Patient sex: F
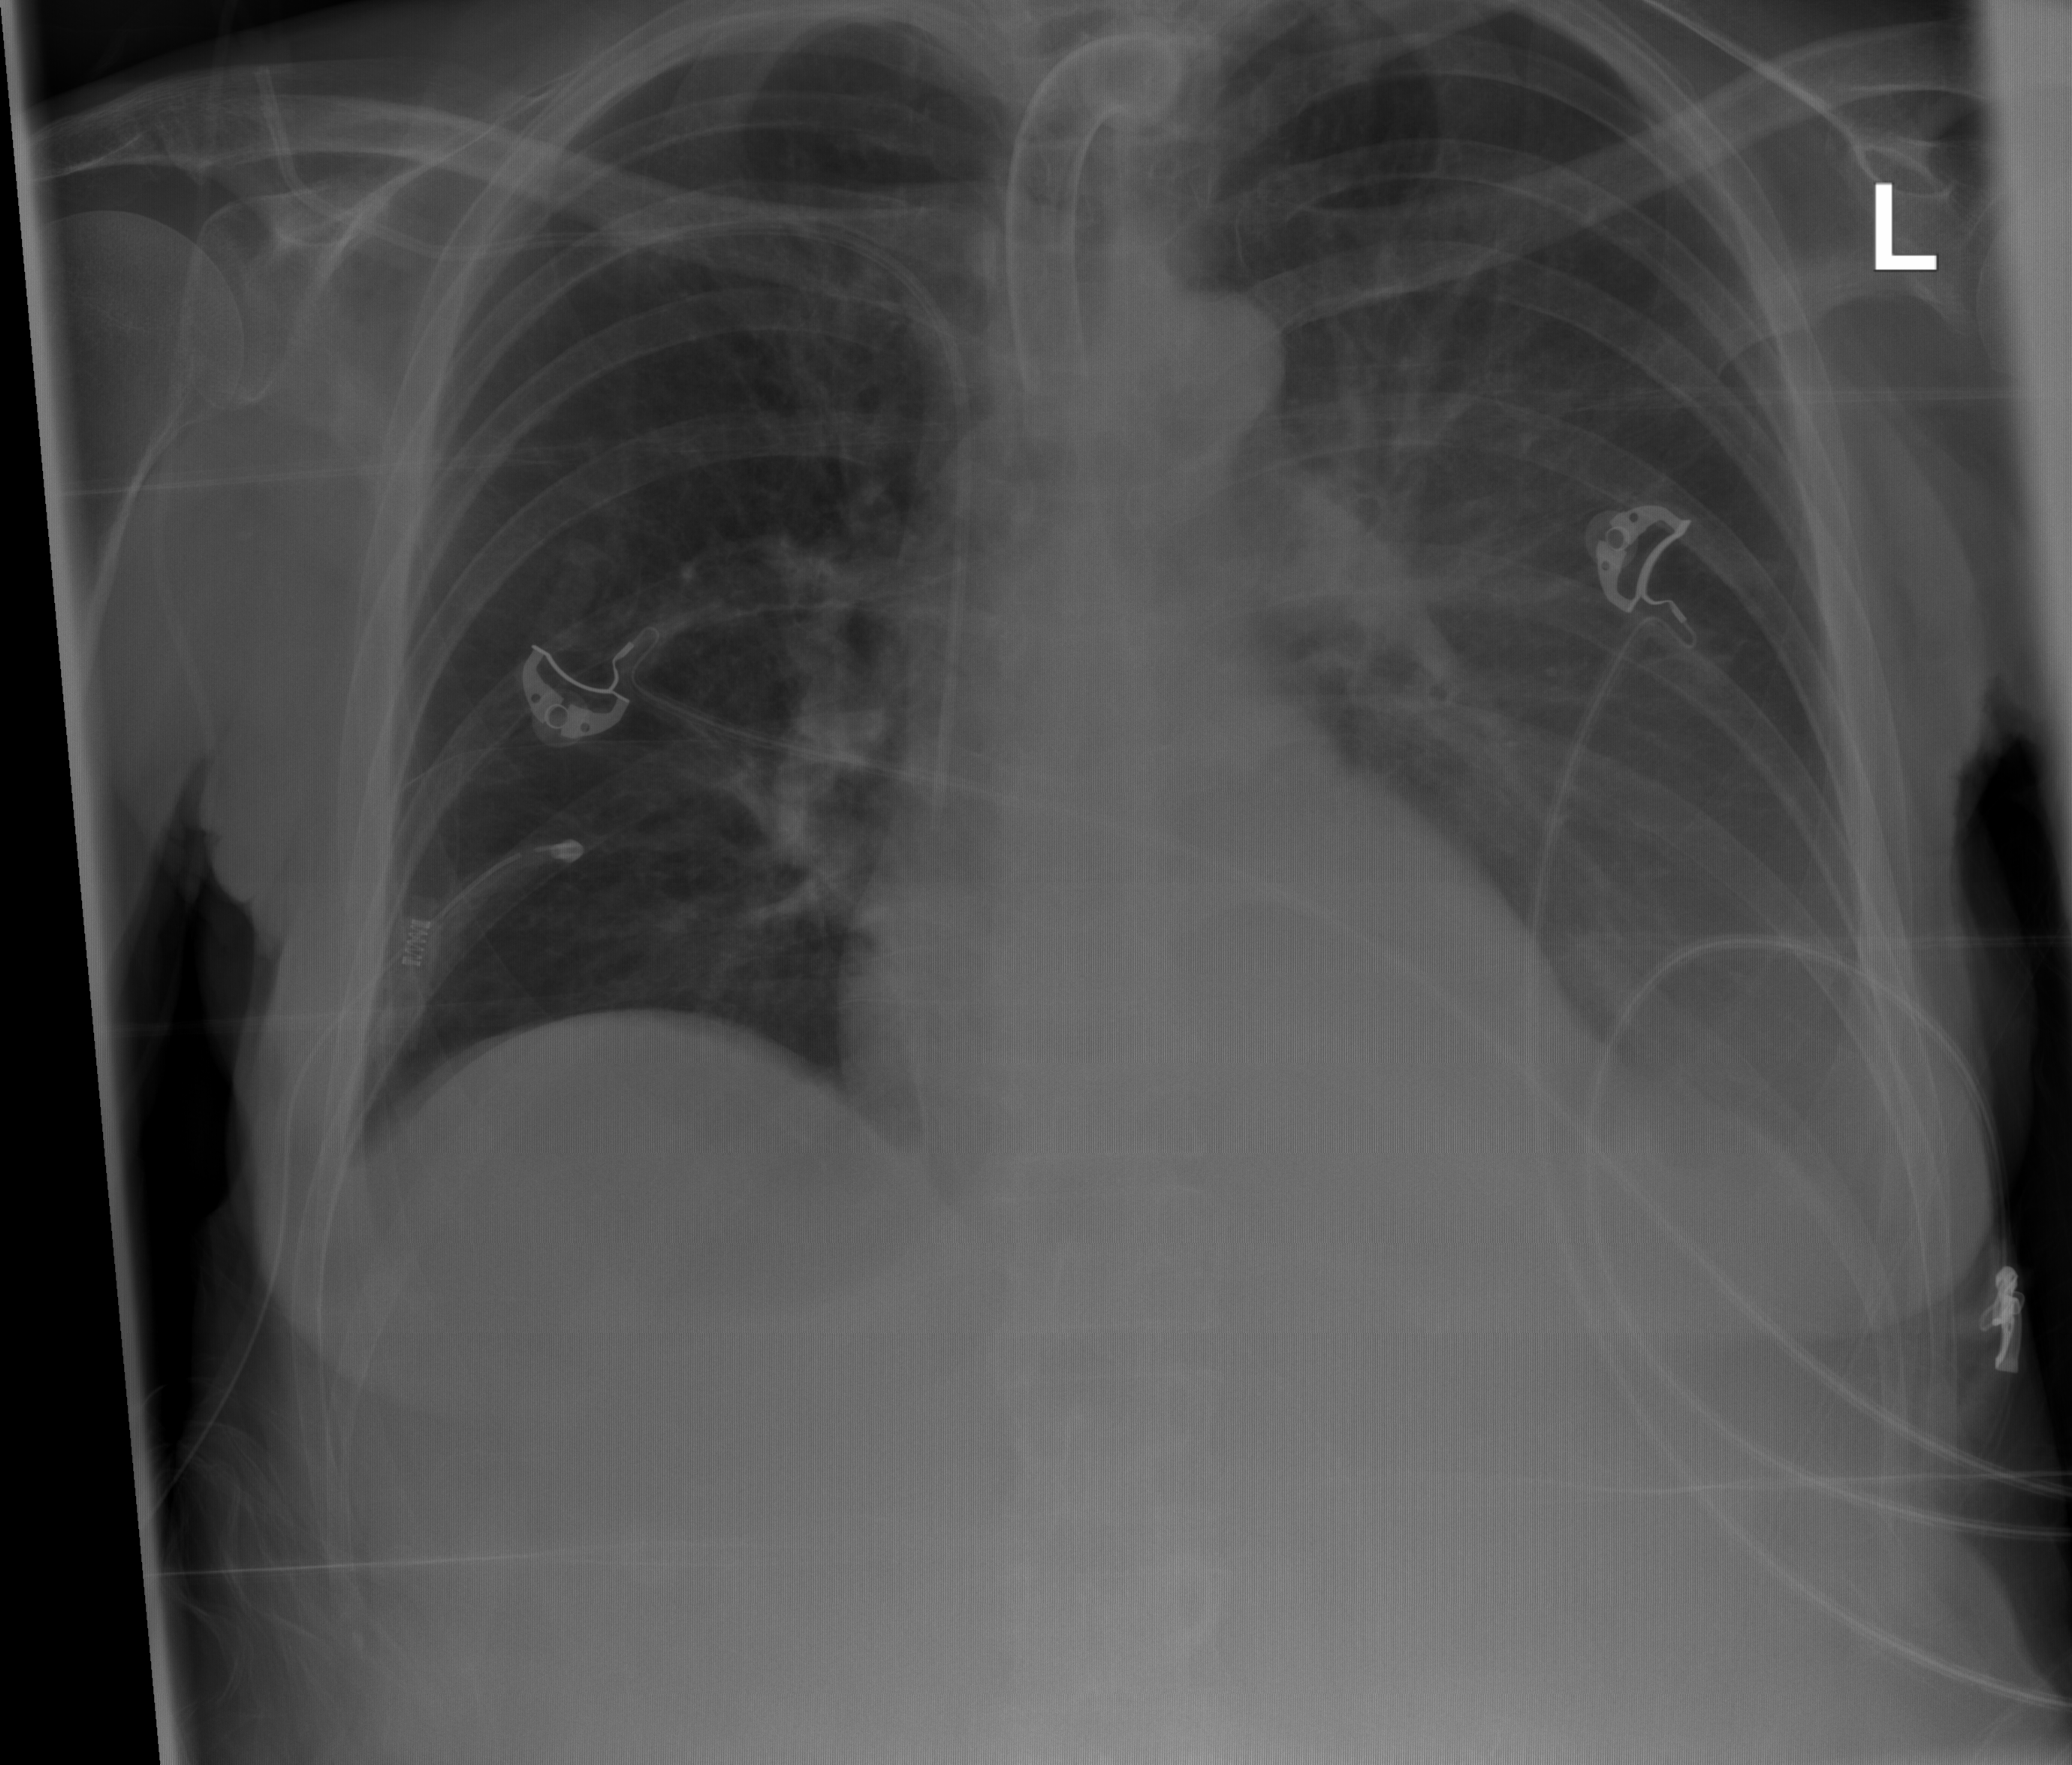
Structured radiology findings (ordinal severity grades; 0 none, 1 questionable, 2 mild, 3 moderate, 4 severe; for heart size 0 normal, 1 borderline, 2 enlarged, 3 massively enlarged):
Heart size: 0
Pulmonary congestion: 0
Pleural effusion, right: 0
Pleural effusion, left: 3
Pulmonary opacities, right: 0
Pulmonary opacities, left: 0
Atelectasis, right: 2
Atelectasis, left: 2